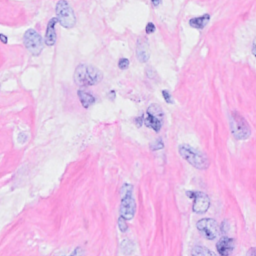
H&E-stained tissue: Breast